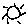
Label: sun